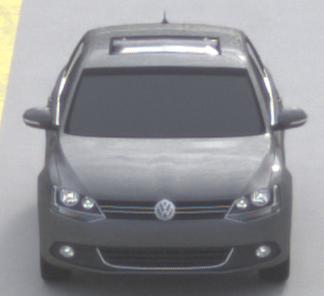
Make: VW
Model: Jetta 1.2 TSI
Detailed model: Jetta (IV)
Model produced from: 2011/01
Model produced until: 2014/08
Doors: 4
Color: gray
Road condition: dry road
Daytime: morning or afternoon
Contrast: low contrast